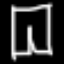
Label: pants